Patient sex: M
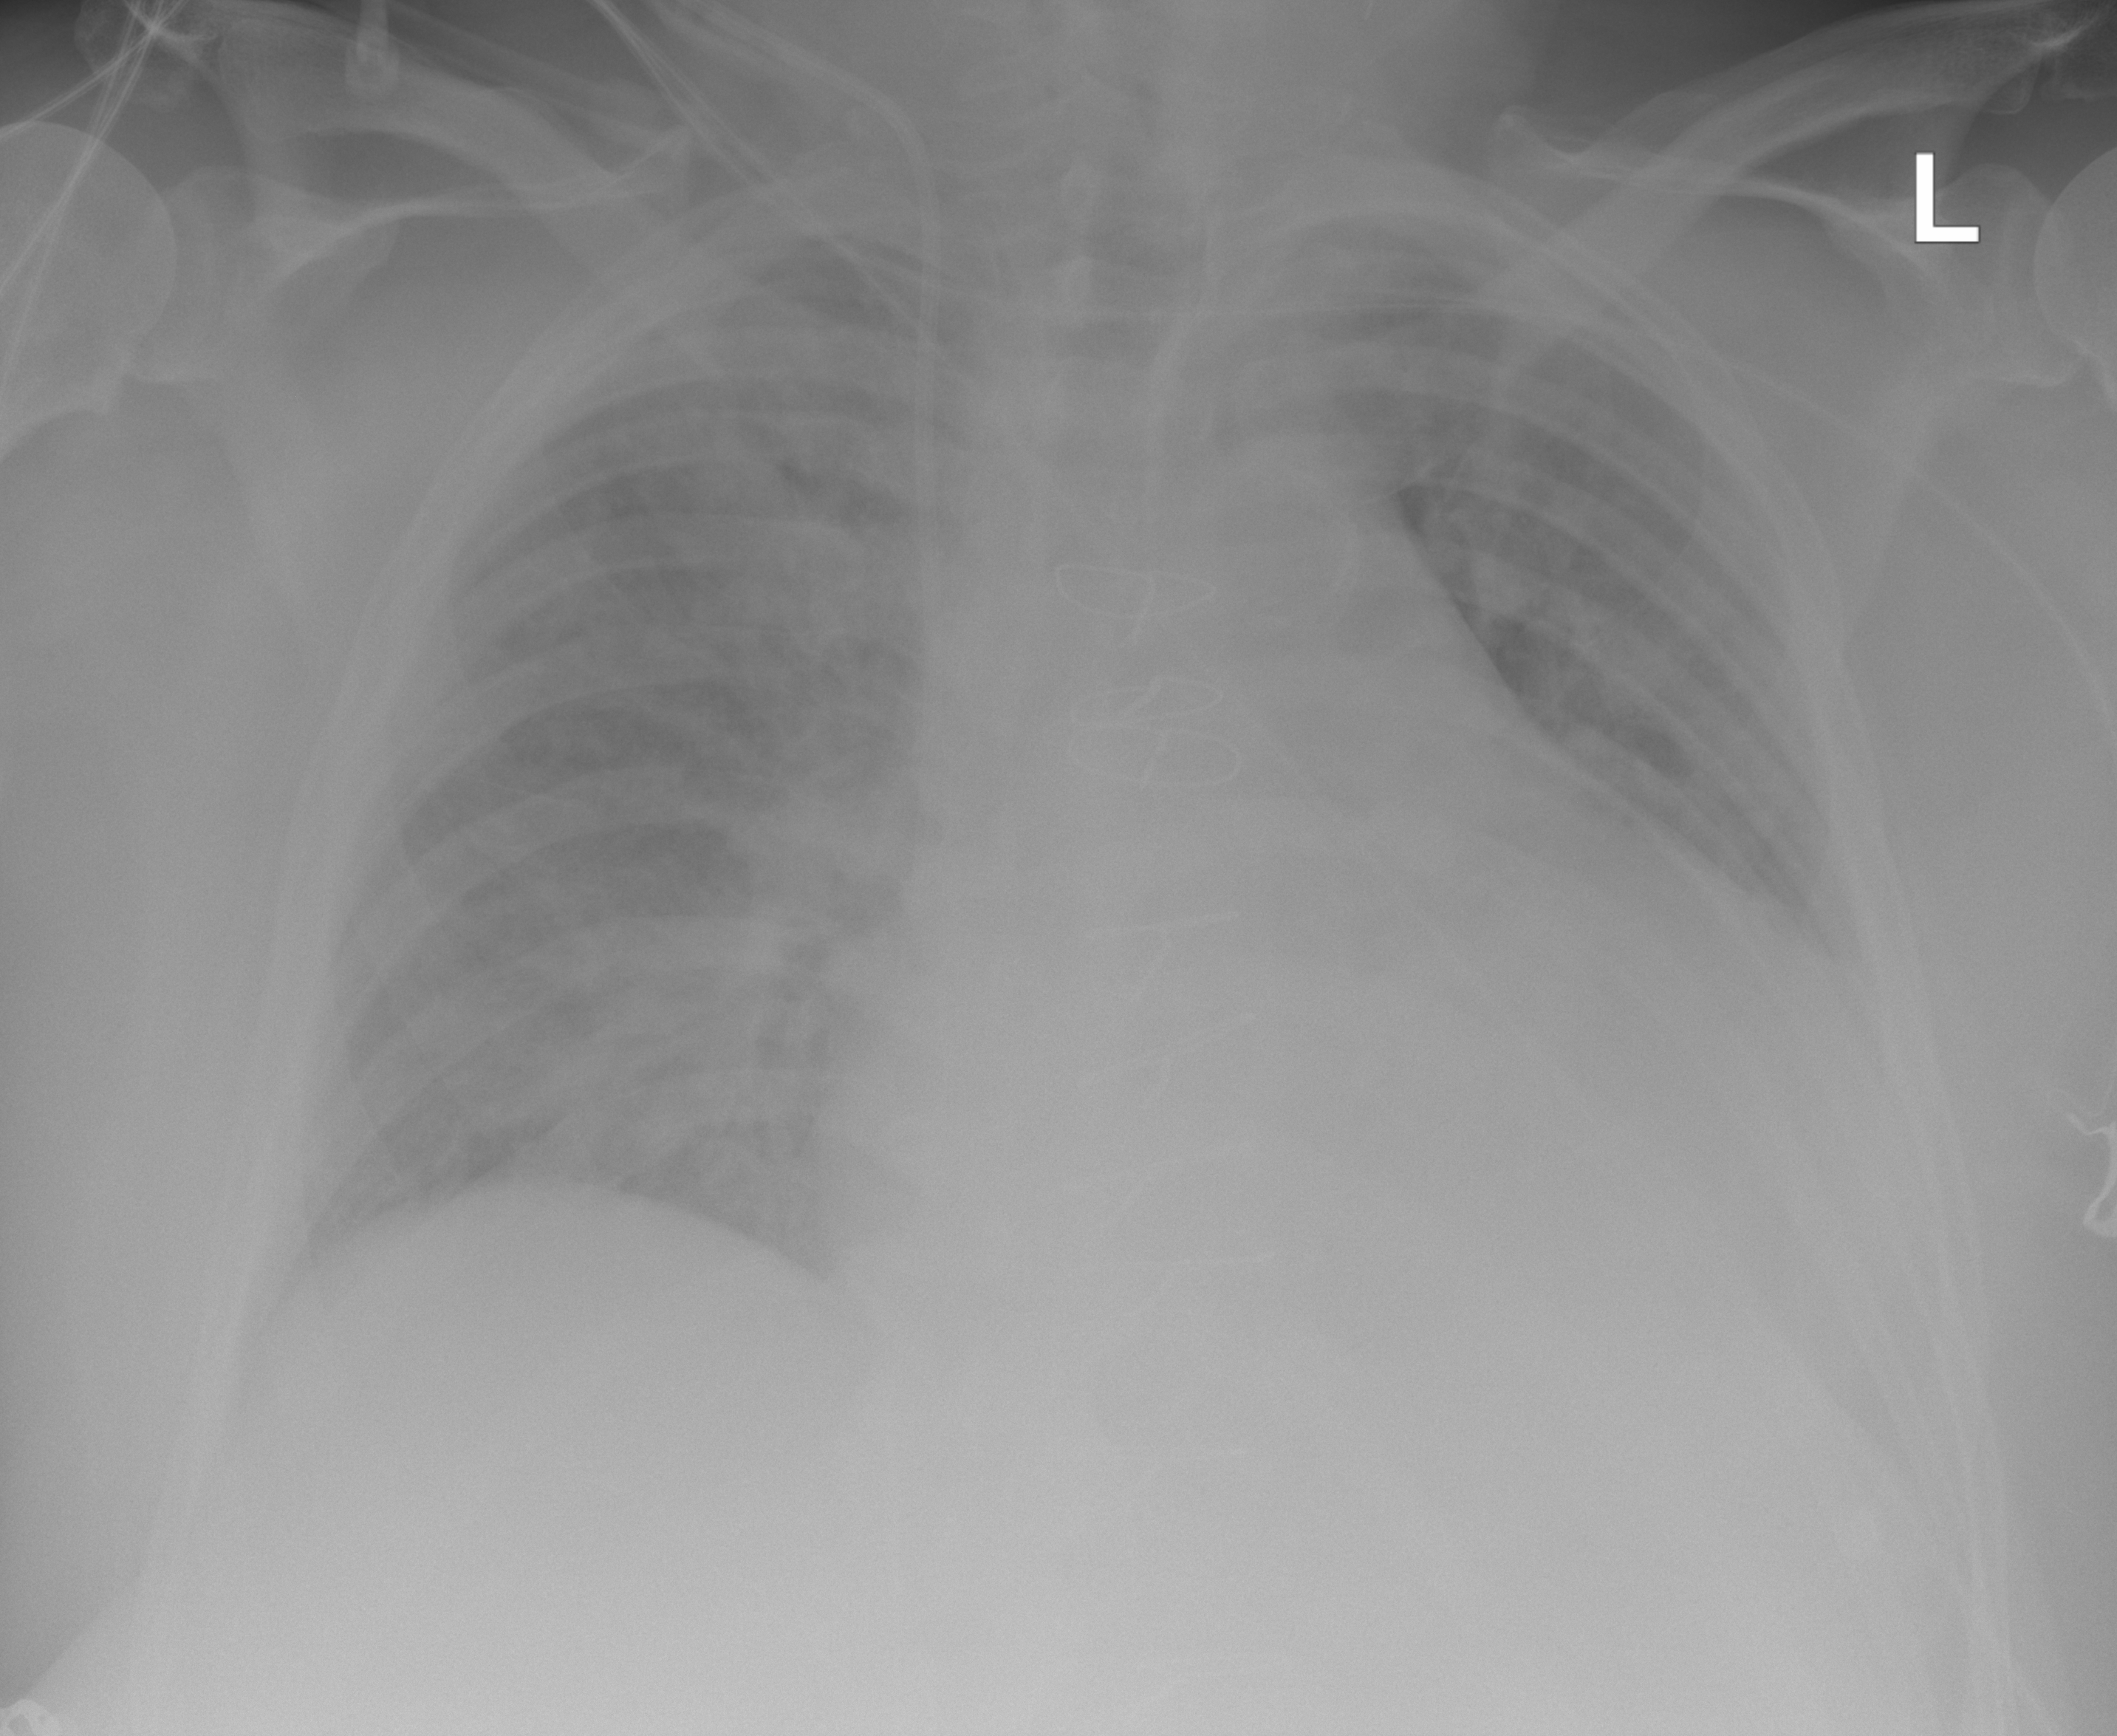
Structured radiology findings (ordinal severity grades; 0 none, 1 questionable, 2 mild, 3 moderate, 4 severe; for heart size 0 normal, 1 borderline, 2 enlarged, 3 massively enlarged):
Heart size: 3
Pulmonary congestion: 2
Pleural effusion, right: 0
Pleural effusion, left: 2
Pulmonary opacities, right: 0
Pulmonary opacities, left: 0
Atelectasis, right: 2
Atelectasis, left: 2